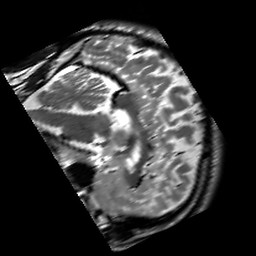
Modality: T2w
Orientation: sagittal
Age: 28
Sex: male
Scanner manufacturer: siemens
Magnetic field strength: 3 T
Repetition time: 7 s
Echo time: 0.09 s